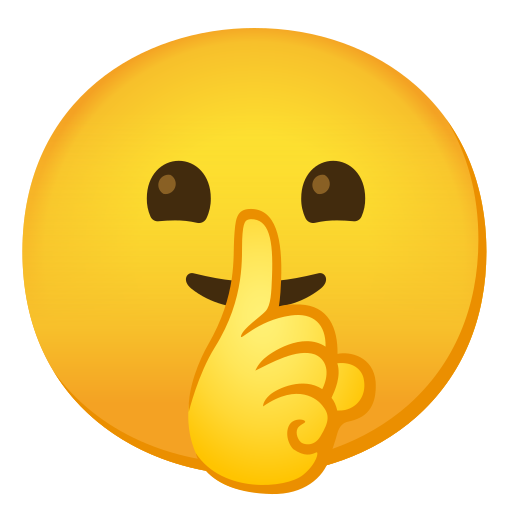
Emoji: 🤫